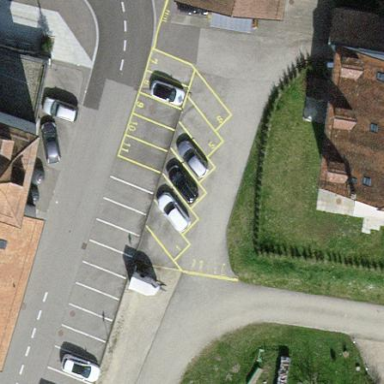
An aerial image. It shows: Parking area with surface.